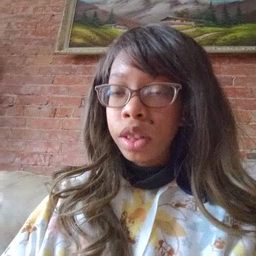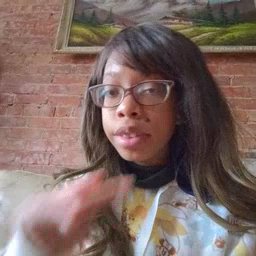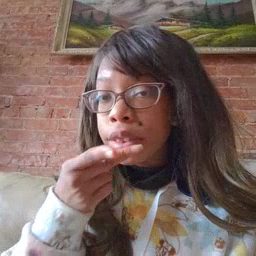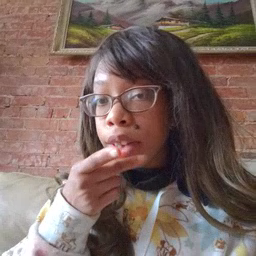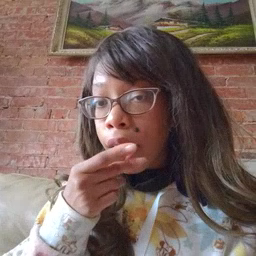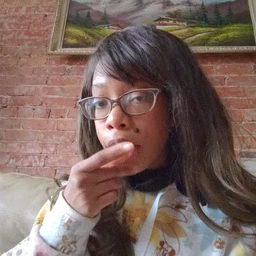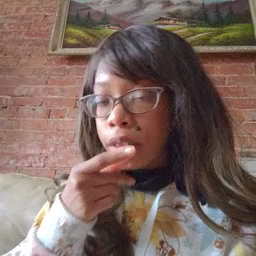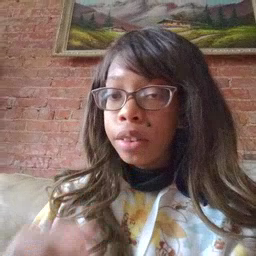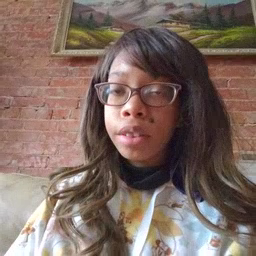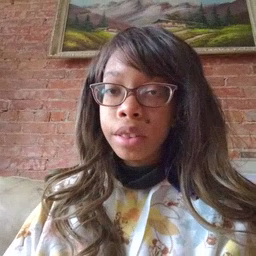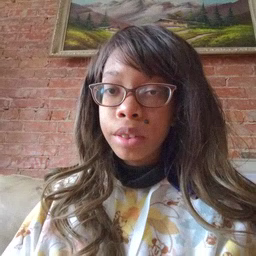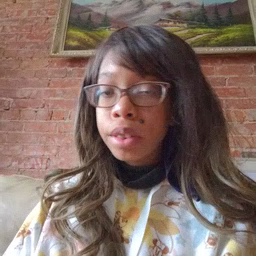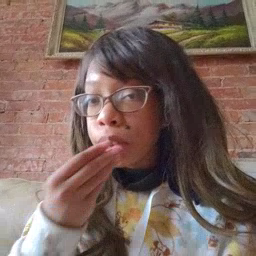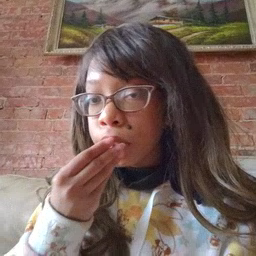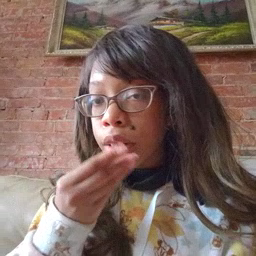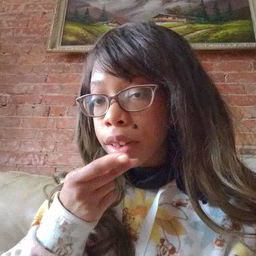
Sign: snack